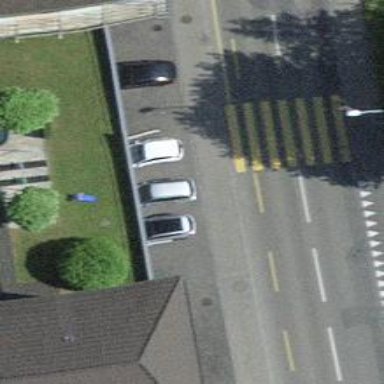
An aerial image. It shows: Kerb barrier.